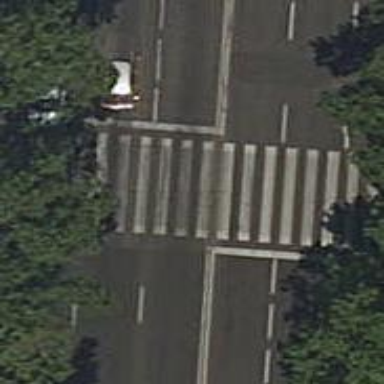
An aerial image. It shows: Traffic signals at road crossing.